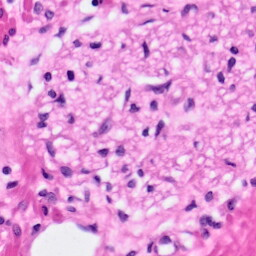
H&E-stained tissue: Pancreatic